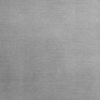
Label: dusty